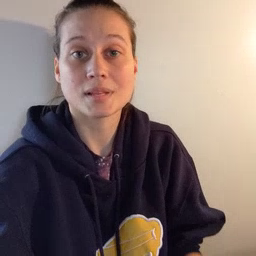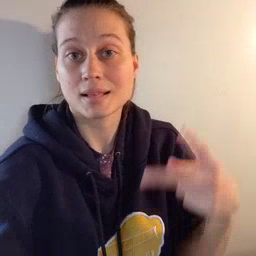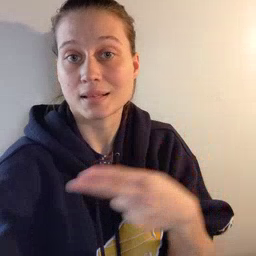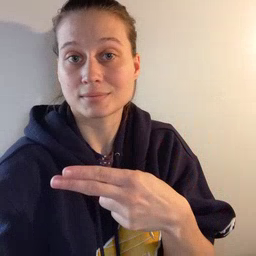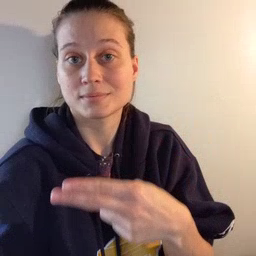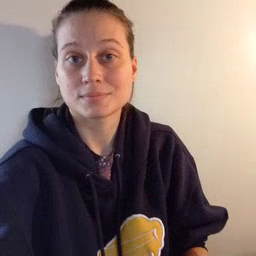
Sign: cut